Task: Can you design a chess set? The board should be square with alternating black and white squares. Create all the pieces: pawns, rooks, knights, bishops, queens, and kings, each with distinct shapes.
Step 575:
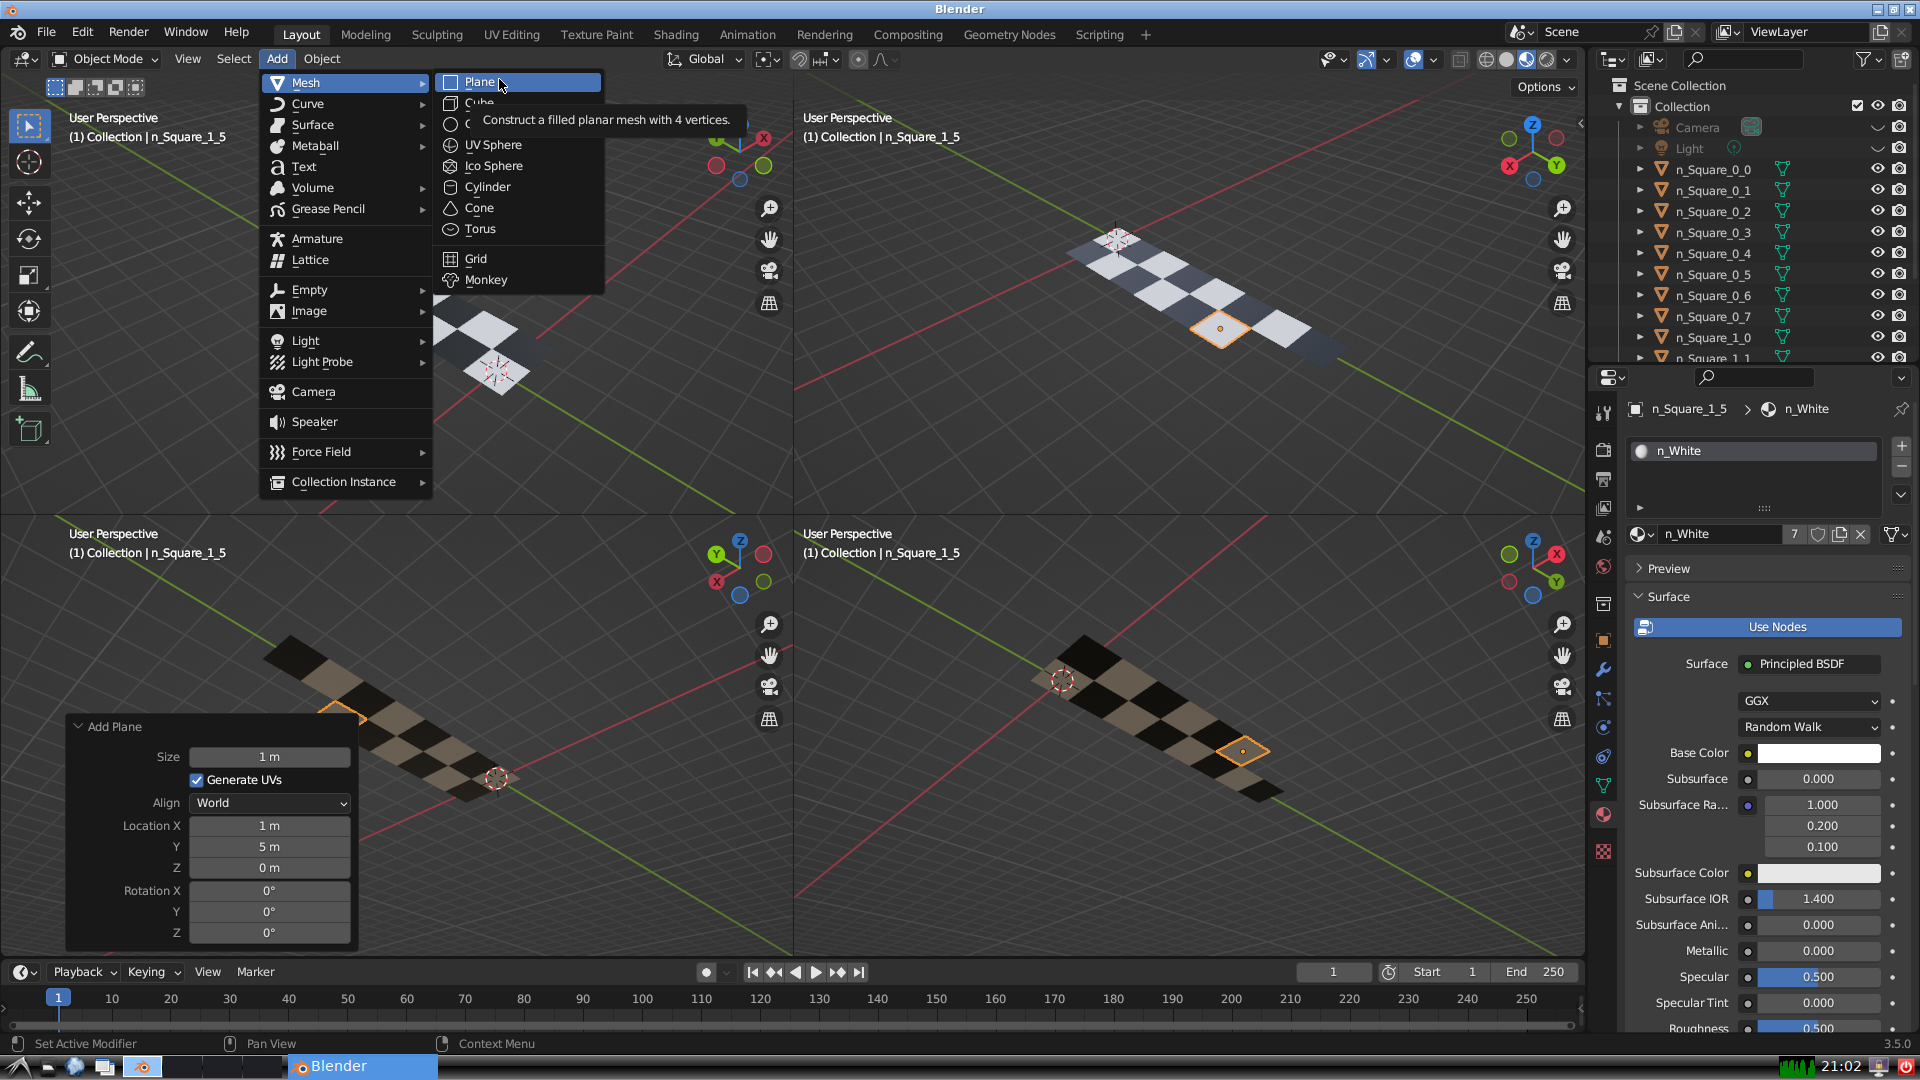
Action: click: no